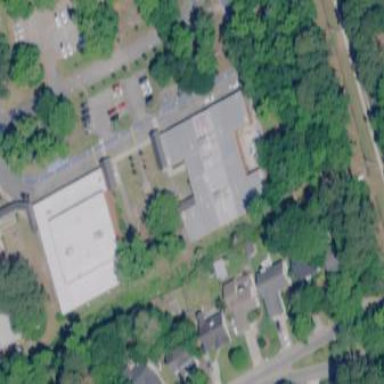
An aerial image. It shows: School building.